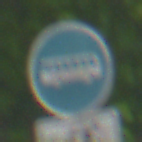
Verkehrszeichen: Busssonderstreifen
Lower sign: EinspurigeFahrzeugeFrei4
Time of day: MorningAfternoon
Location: Outdoor (Urban)
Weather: Overcast
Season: NotSpecified
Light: Natural